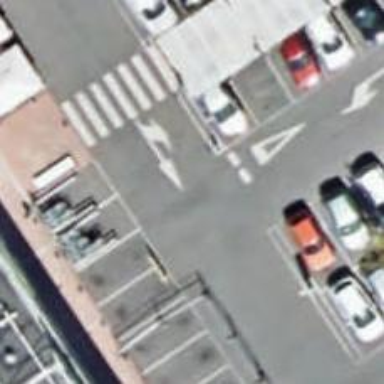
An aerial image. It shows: Parking aisle designated as service road.